二年级 · 算术
第一小学二 (3) 班的学生为了感恩老师的辛勤教育, 在 9 月 10 日教师节当天, 将自己亲手折的纸船送给老师, 二 (3) 班已经送出了 33 只纸船, 还剩多少只?

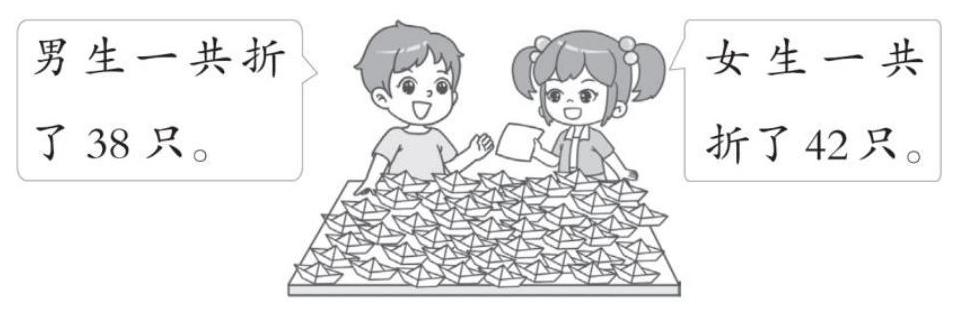
答案: $38+42-33=47$ (只)

答: 还剩 47 只。